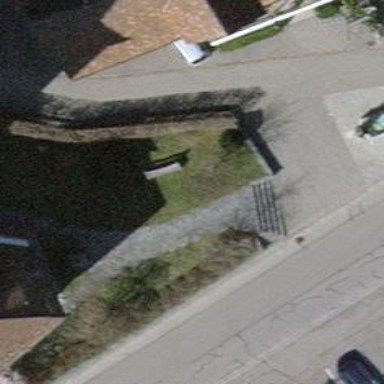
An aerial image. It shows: Bench for seating.